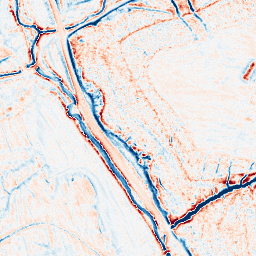
Category: edge_preserving
Decomposition family: anisotropic_diffusion
Decomposition parameters: iterations: 50
kappa: 100
gamma: 0.05
Upsampling method: quintic
Upsampling parameters: scale: 2
Upsampling scale: 2